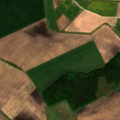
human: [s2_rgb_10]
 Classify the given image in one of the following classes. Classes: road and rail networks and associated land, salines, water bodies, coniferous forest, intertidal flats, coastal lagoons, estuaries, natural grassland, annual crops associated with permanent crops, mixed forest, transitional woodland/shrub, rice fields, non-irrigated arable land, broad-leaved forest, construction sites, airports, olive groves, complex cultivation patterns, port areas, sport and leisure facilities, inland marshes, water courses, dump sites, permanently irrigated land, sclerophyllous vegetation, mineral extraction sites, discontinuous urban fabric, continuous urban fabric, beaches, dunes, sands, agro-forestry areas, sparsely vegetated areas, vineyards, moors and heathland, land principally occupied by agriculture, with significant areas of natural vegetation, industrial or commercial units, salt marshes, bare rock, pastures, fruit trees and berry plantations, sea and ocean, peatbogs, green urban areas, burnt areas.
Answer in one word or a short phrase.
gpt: non-irrigated arable land, mixed forest